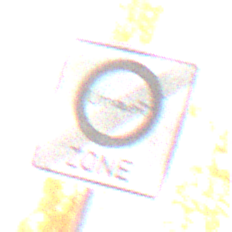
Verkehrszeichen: EndeUmweltzone
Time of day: SunriseSunset
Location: Roofed (Suburban)
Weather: Clear
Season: NotSpecified
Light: Natural